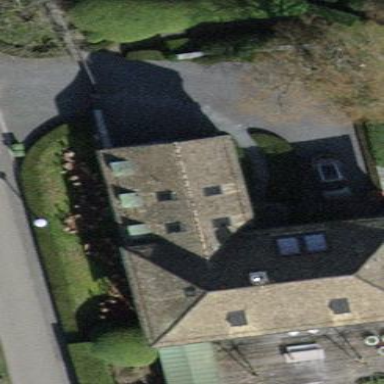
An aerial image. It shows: Detached building with gabled roof.